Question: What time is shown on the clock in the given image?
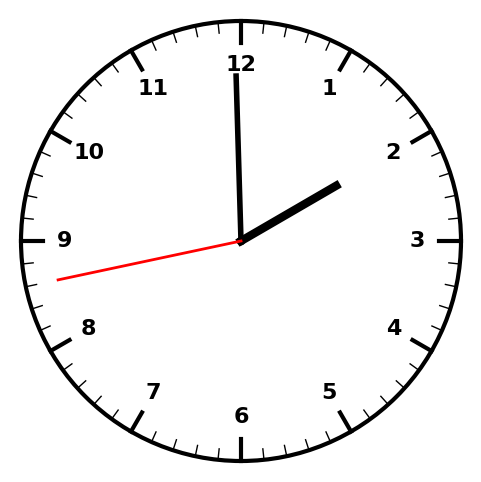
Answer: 01:59:43